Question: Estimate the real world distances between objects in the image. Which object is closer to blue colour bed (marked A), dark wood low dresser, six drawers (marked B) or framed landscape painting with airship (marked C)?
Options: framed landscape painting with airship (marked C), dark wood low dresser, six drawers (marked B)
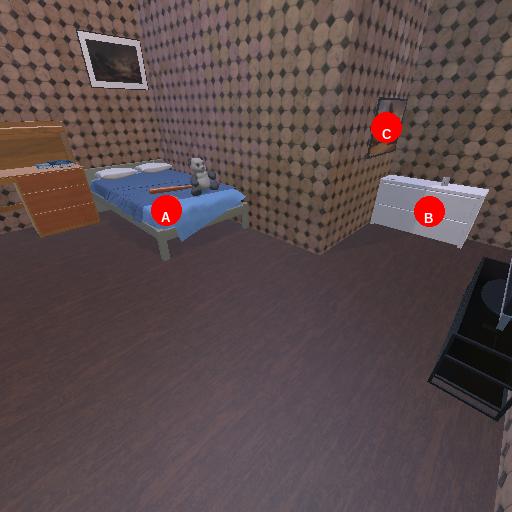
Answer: framed landscape painting with airship (marked C)